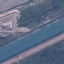
Land use / land cover class: River